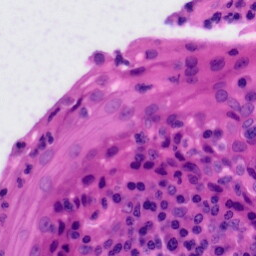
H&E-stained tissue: Tonsil